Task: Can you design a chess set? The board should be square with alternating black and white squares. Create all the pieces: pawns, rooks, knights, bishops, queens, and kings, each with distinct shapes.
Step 4896:
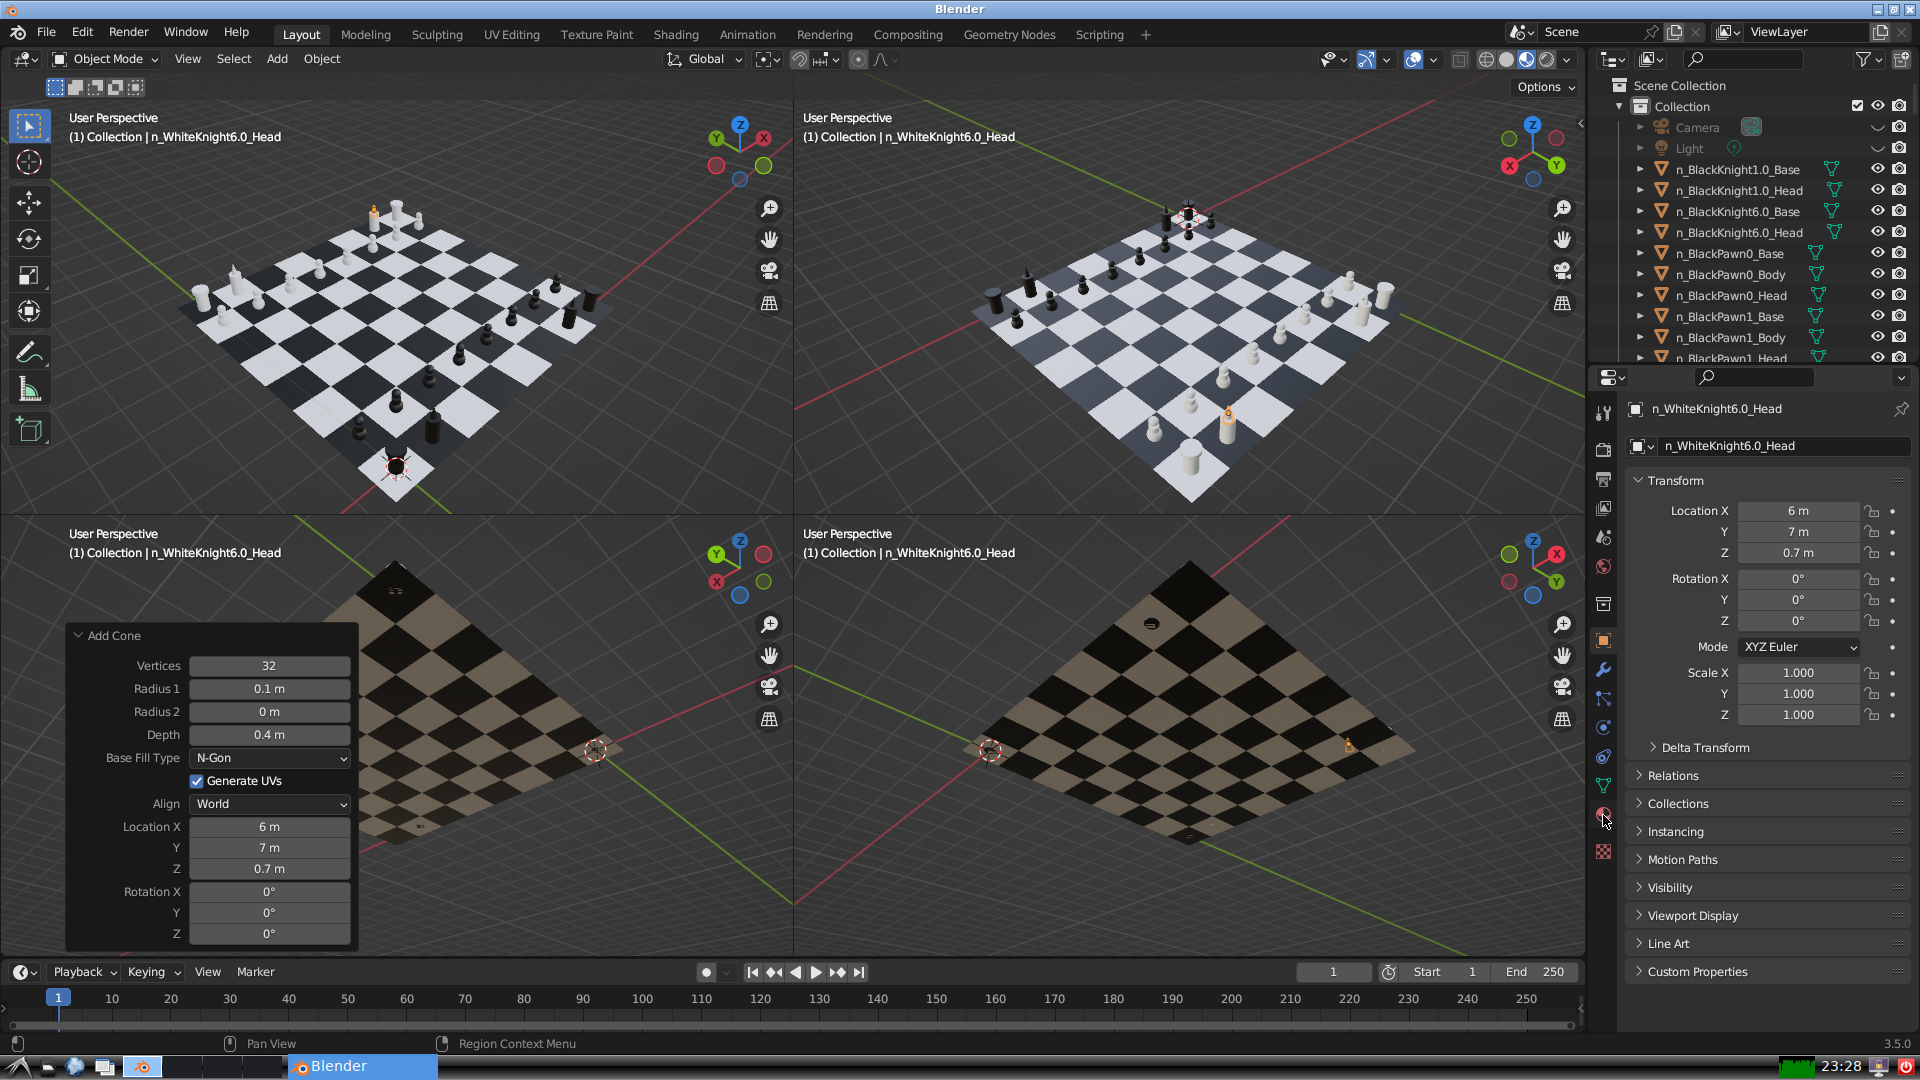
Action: click: no